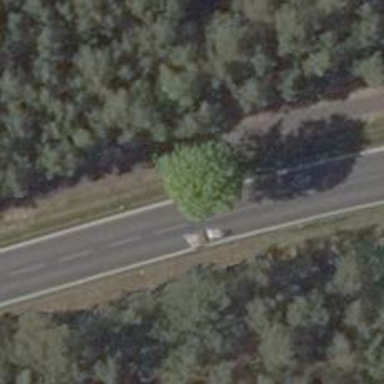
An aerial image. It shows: Deciduous tree with broadleaved leaves.